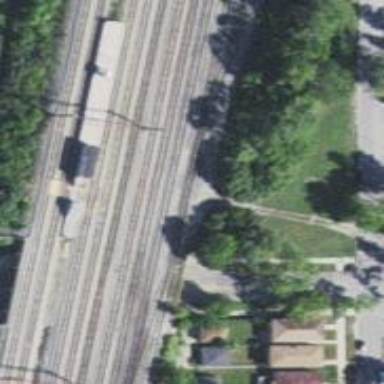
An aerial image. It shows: Railway line on embankment.